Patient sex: M
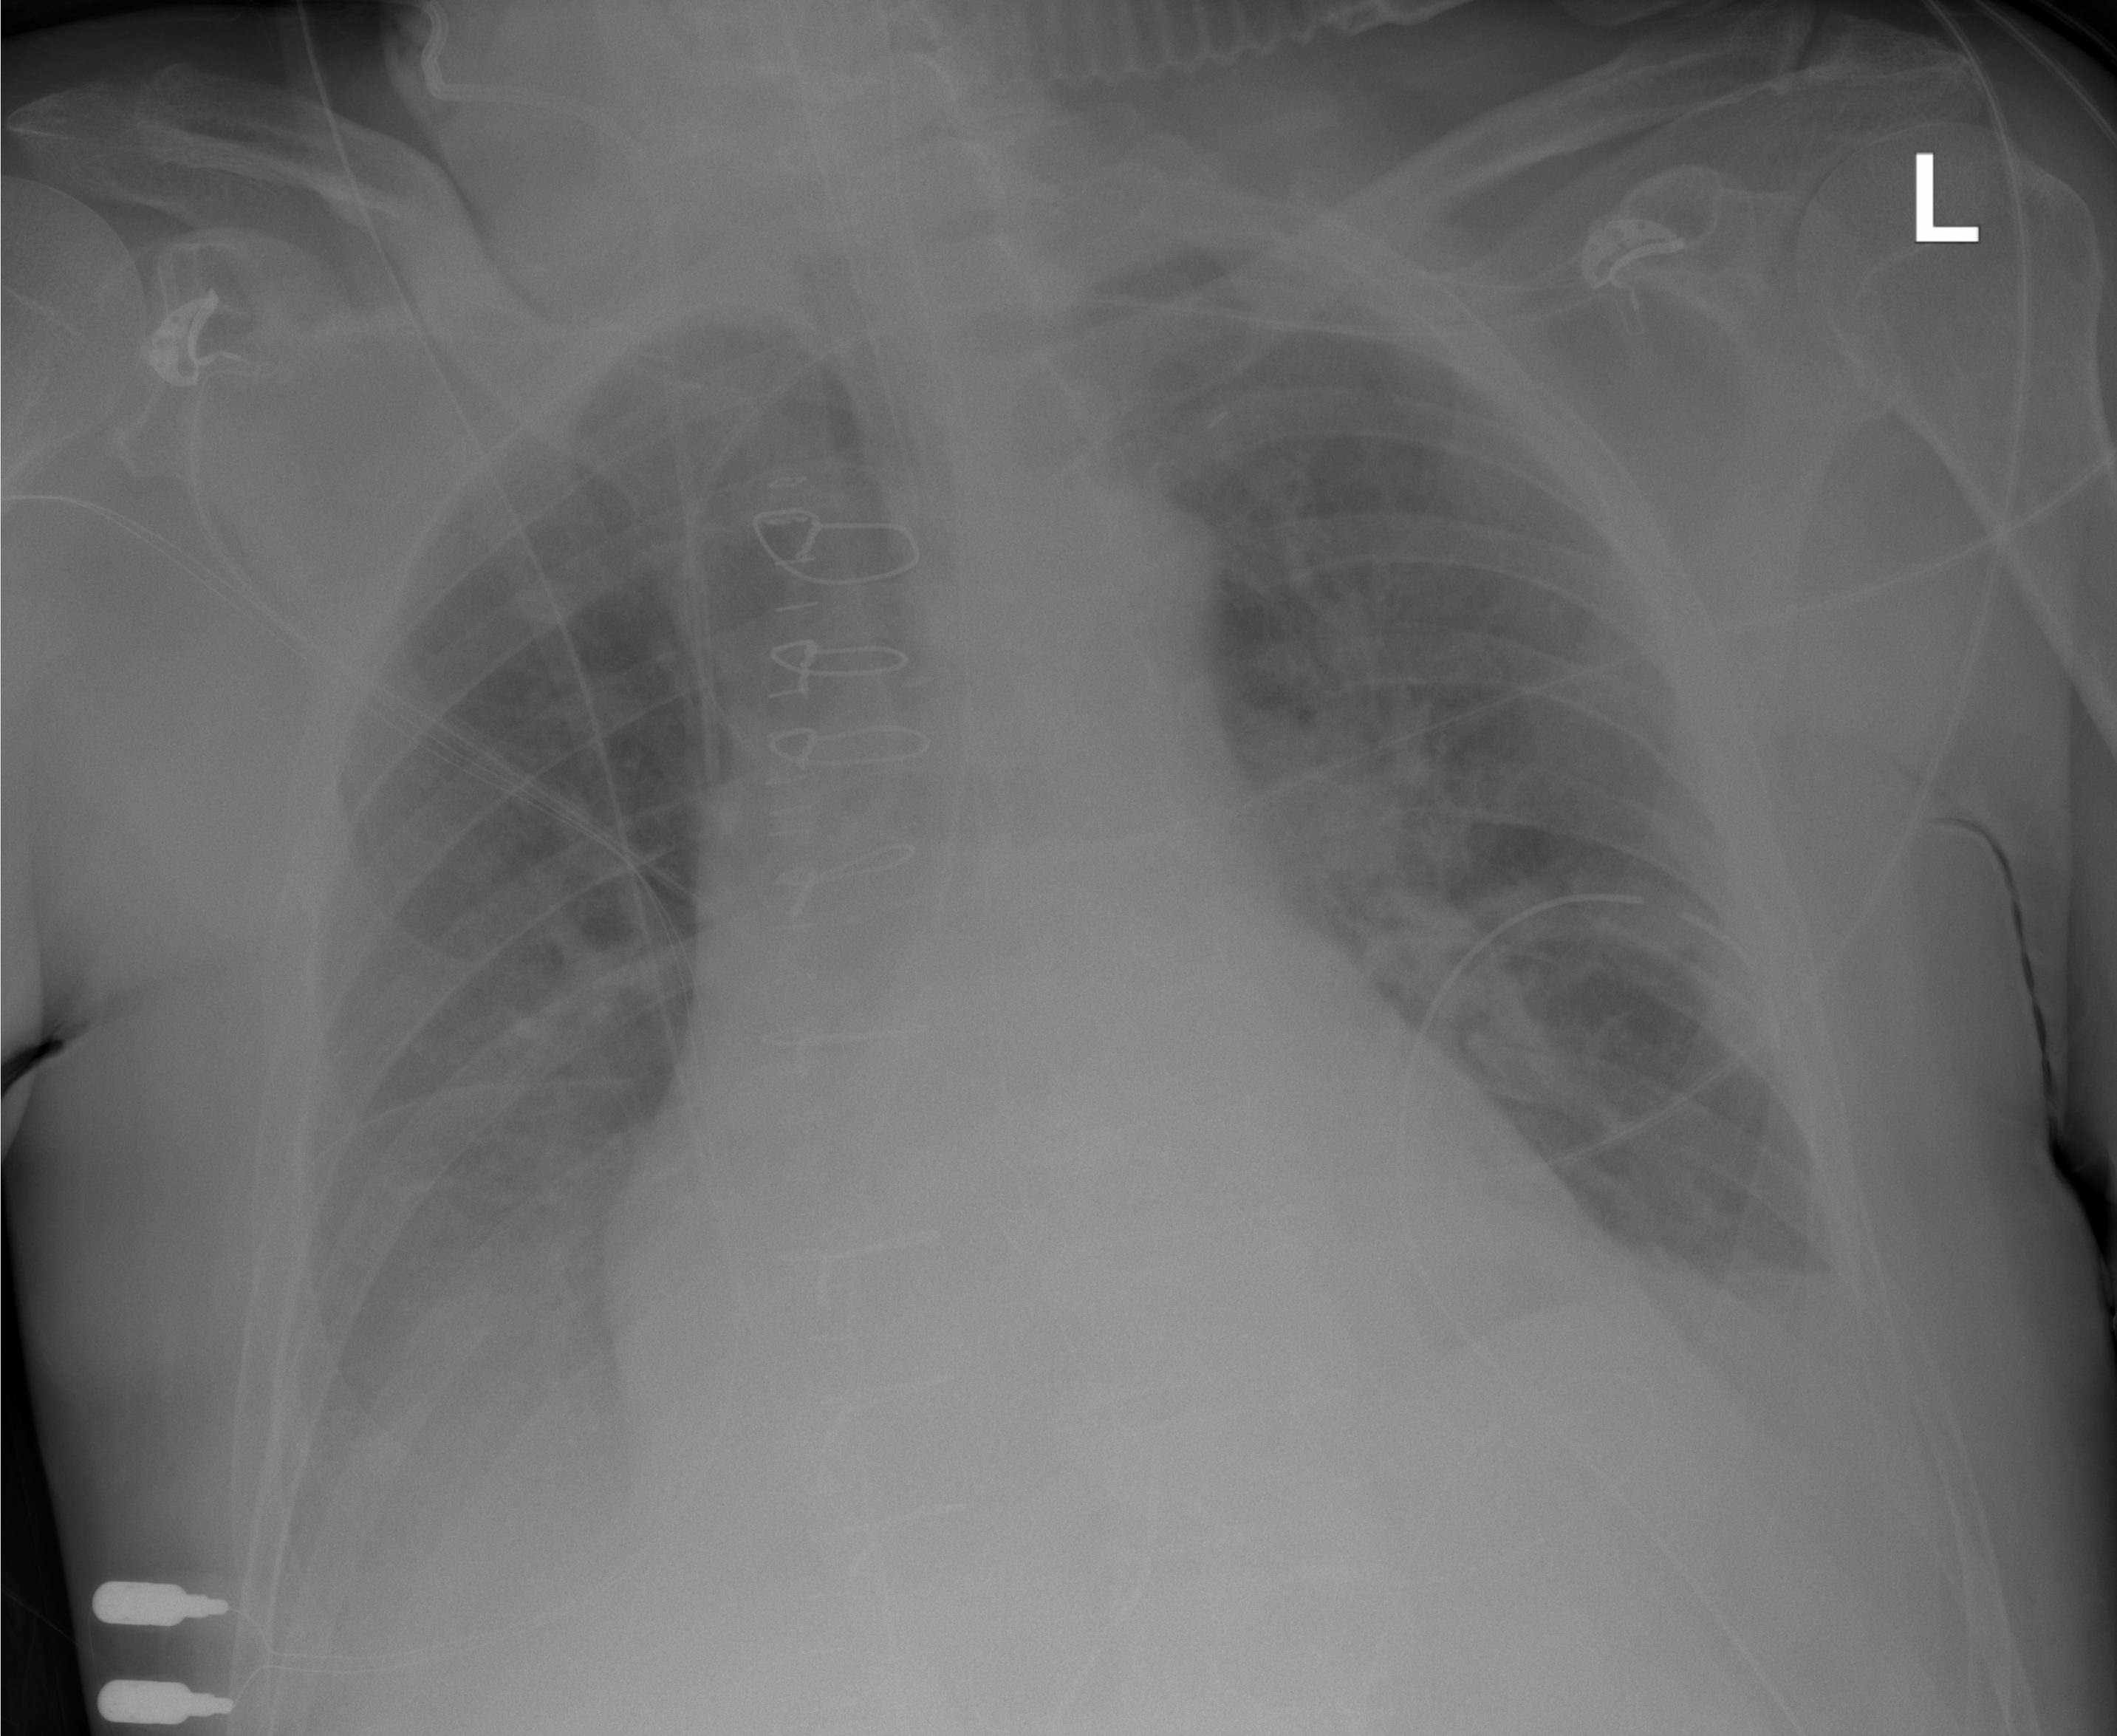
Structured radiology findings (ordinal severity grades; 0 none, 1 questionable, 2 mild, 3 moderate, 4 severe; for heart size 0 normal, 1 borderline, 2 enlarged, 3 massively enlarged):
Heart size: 2
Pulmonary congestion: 0
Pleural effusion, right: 2
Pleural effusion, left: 0
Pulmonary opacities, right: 0
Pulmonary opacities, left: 0
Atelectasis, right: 2
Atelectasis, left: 1